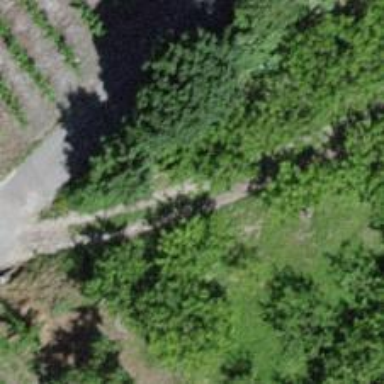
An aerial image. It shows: Unpaved driveway serving as service road.